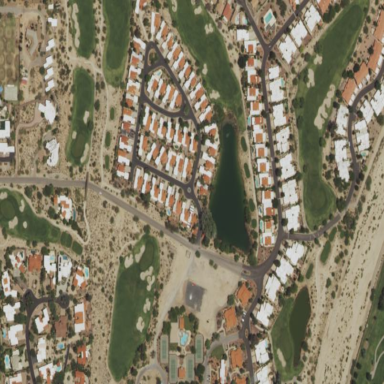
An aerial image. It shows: Golf course.